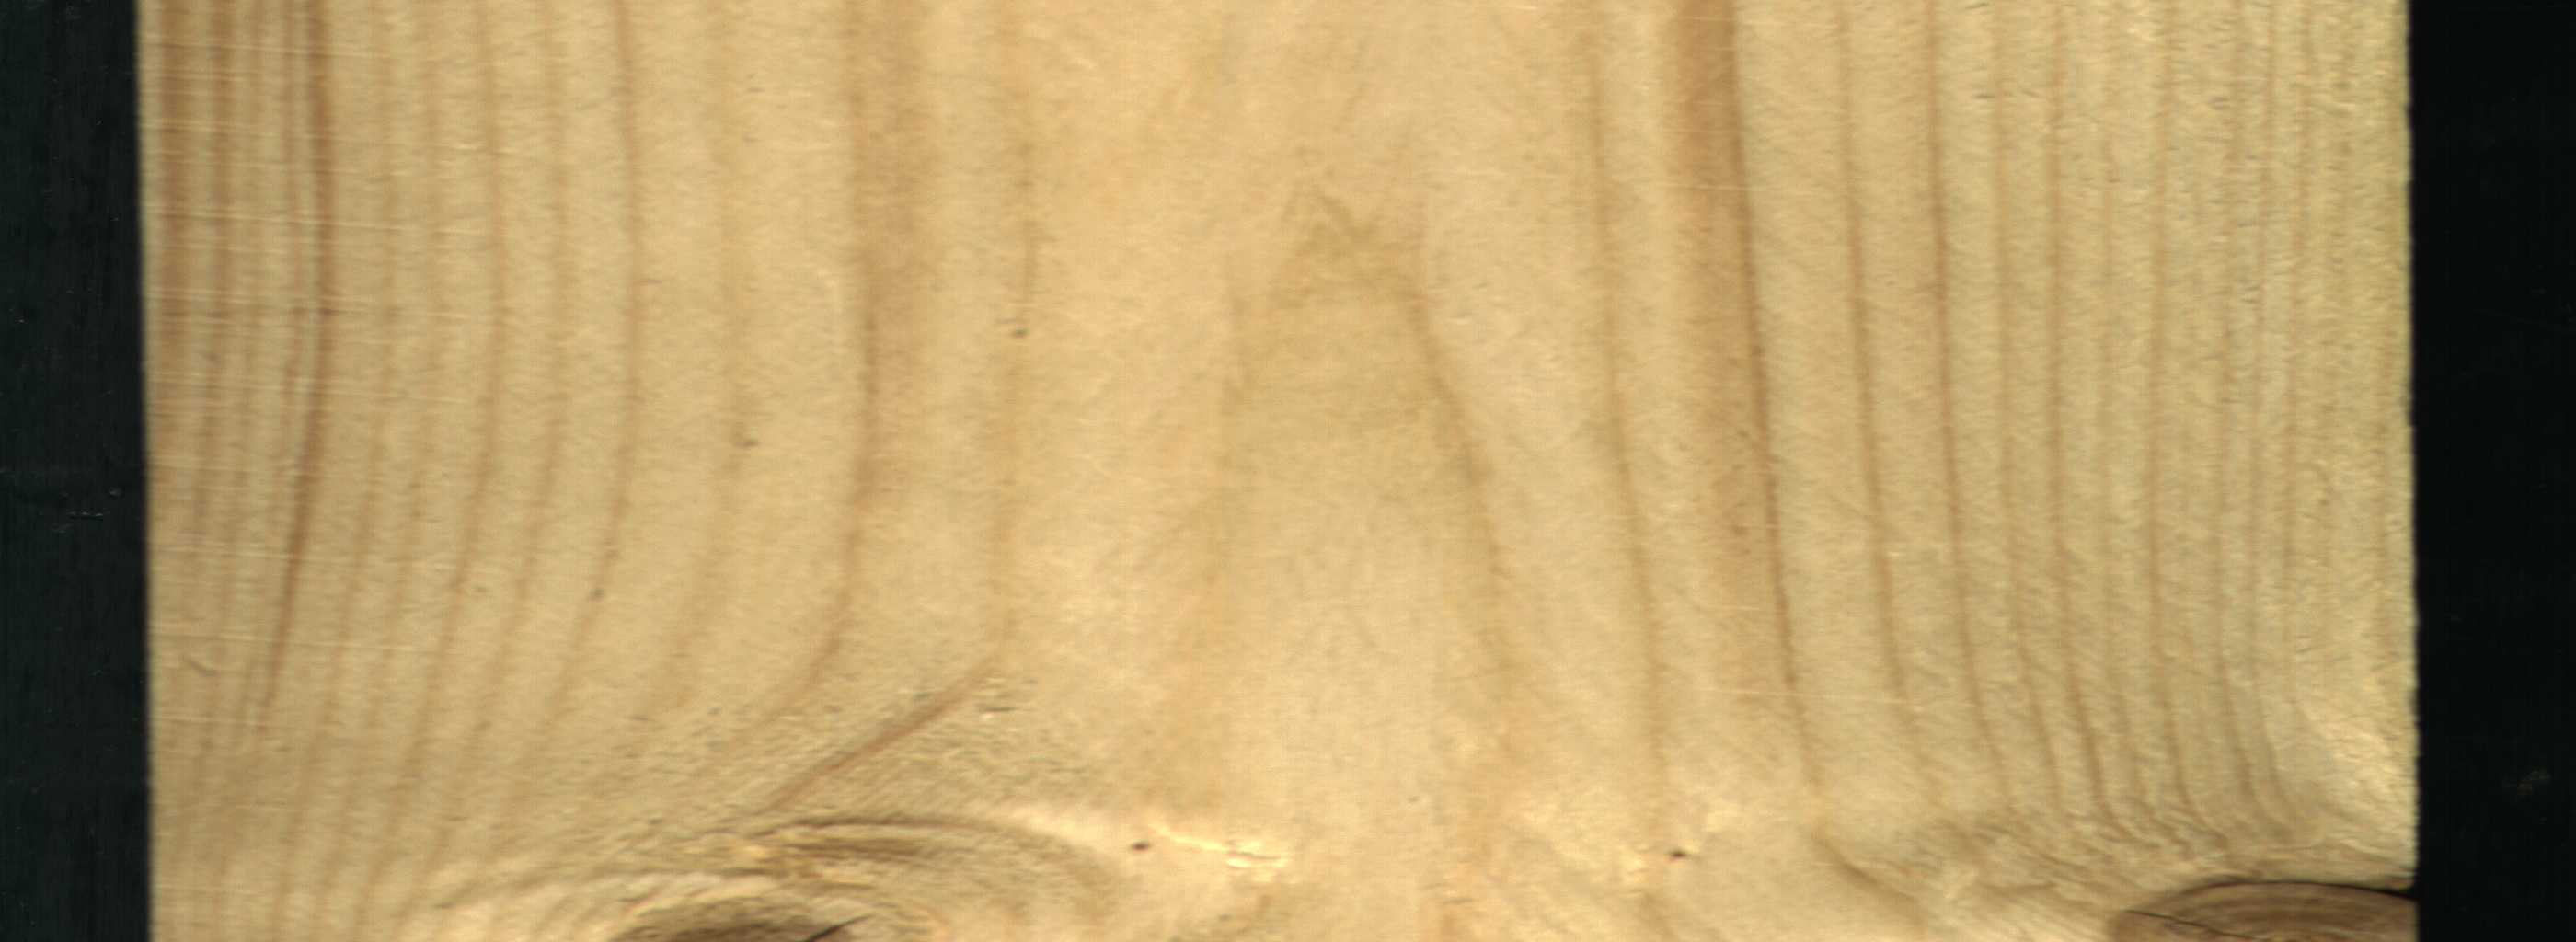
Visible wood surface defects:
Live_Knot
Live_Knot